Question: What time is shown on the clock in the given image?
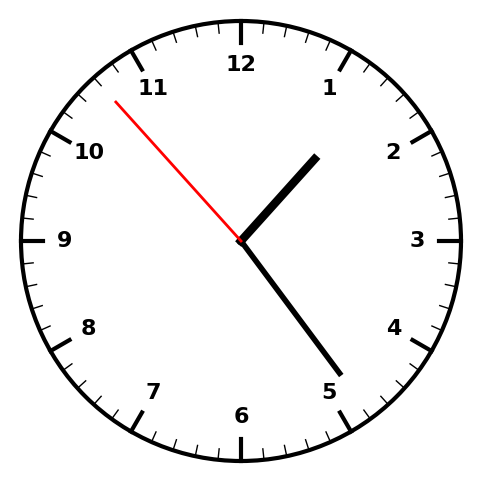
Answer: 01:23:53